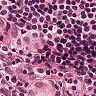
Metastatic tissue present: yes